Field crop: maize
Growth stage: 2
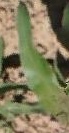
Species: maize